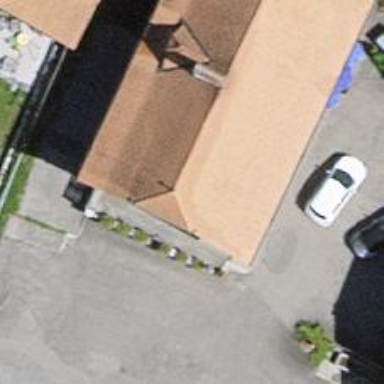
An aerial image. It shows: Restaurant.